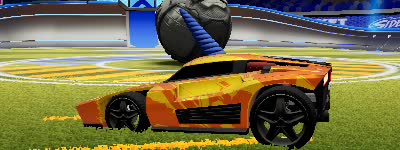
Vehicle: breakout